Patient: sex F, age 41
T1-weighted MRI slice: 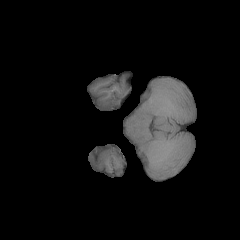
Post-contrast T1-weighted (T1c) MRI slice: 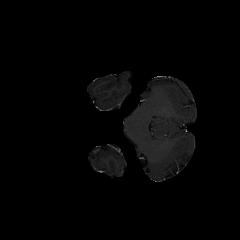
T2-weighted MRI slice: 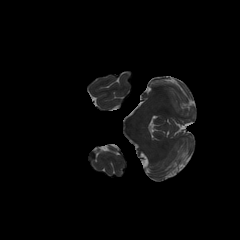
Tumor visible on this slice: no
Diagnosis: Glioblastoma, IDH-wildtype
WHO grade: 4